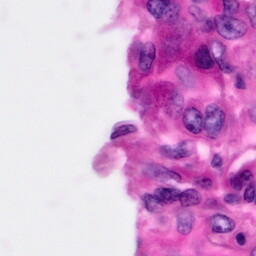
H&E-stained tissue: Pancreatic